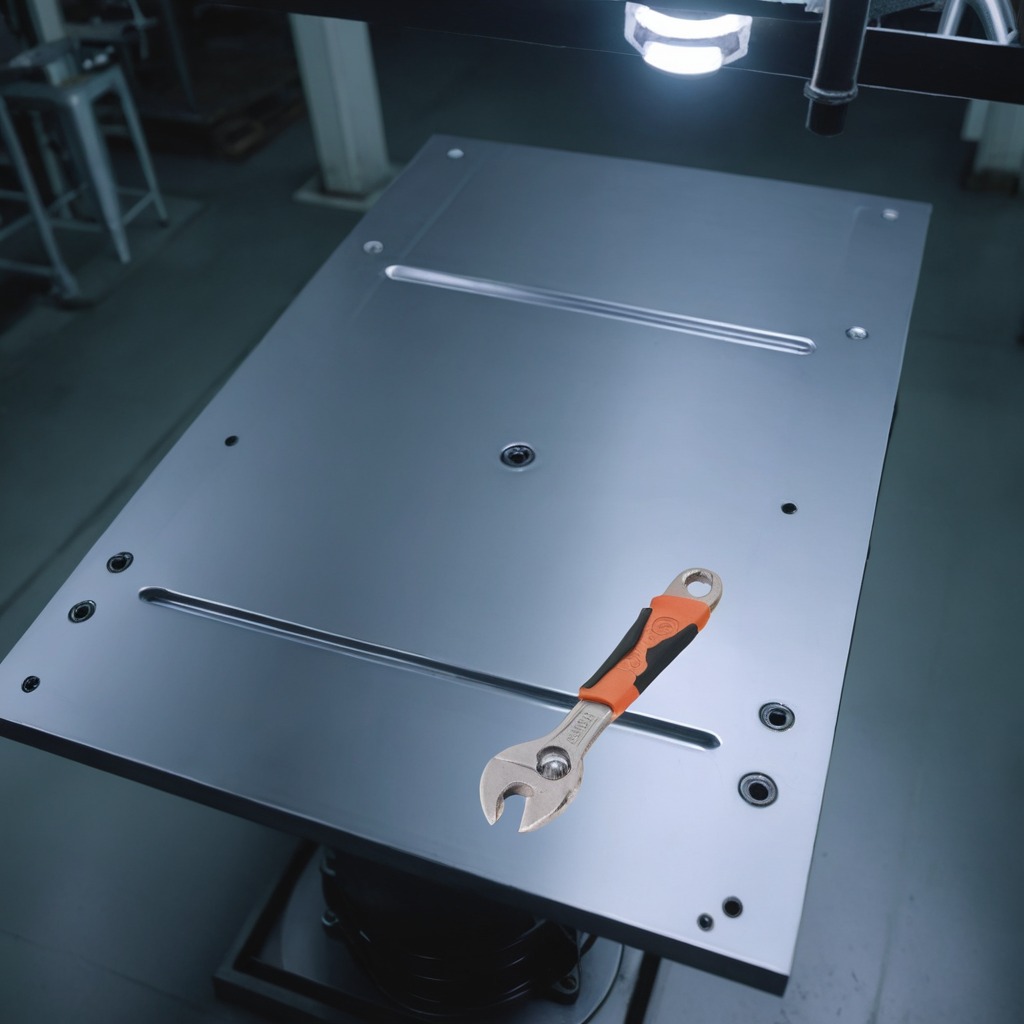
A wrench lies on a metal table in a machine shop under fluorescent lights.